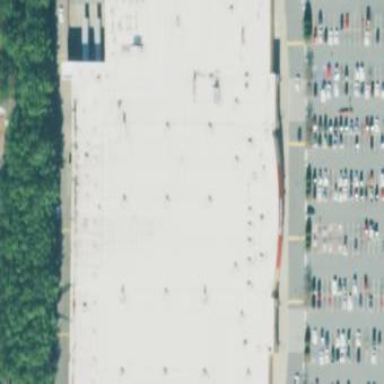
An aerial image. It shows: Commercial building.